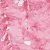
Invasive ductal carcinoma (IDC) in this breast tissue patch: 0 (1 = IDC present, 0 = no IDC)